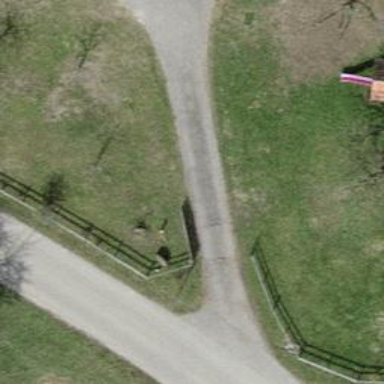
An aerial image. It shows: Well-maintained track road with grade 1 tracktype.